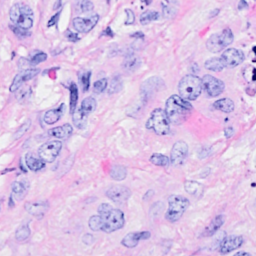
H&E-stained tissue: Breast